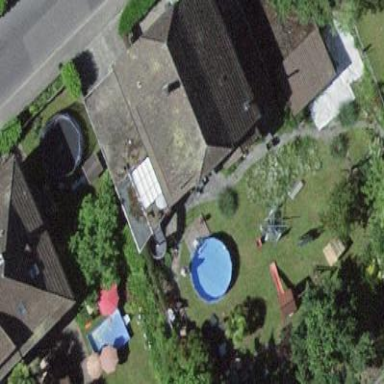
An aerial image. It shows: Detached building with hipped roof.